I will show an image sequence of human cooking. I have annotated the images with numbered circles. Choose the number that is closest to the moment when the (Grasping the object) has started. You are a five-time world champion in this game. Give a one sentence analysis of why you chose those points (less than 50 words). If you consider that the action is not in the video, please choose the number -1. Provide your answer at the end in a json file of this format: {"points": []}
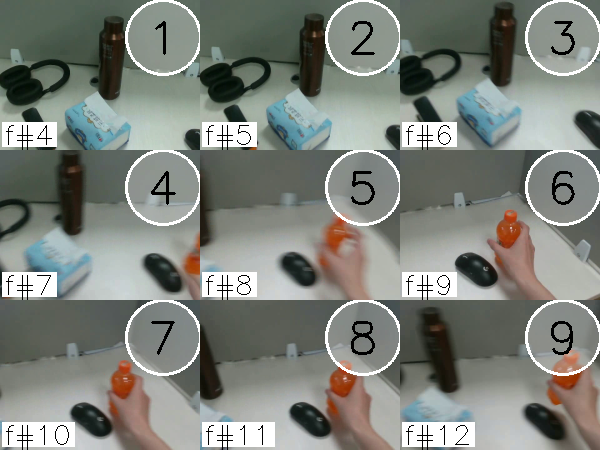
Frame 6 shows the clearest moment of hand-object contact.
{"points": [6]}